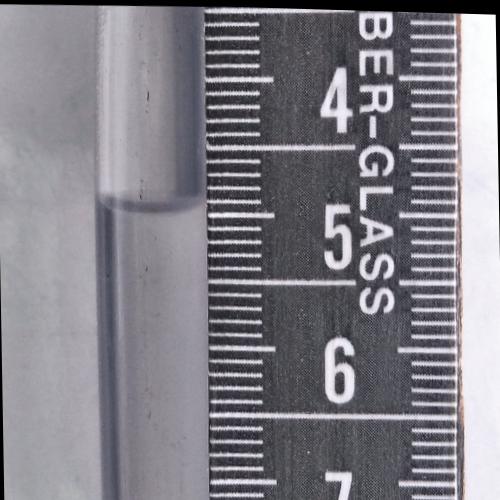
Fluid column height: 4.9 cm